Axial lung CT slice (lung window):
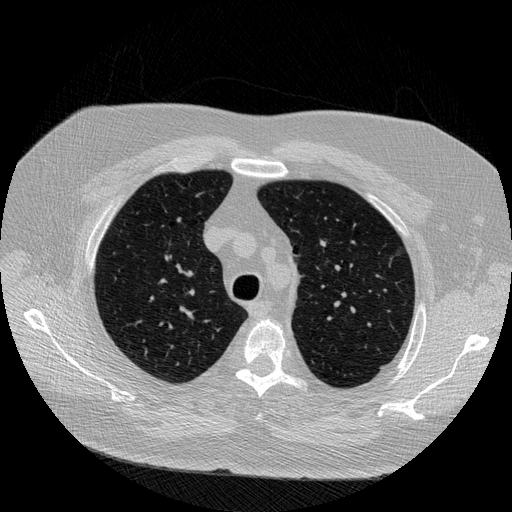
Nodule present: yes
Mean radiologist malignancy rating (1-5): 2